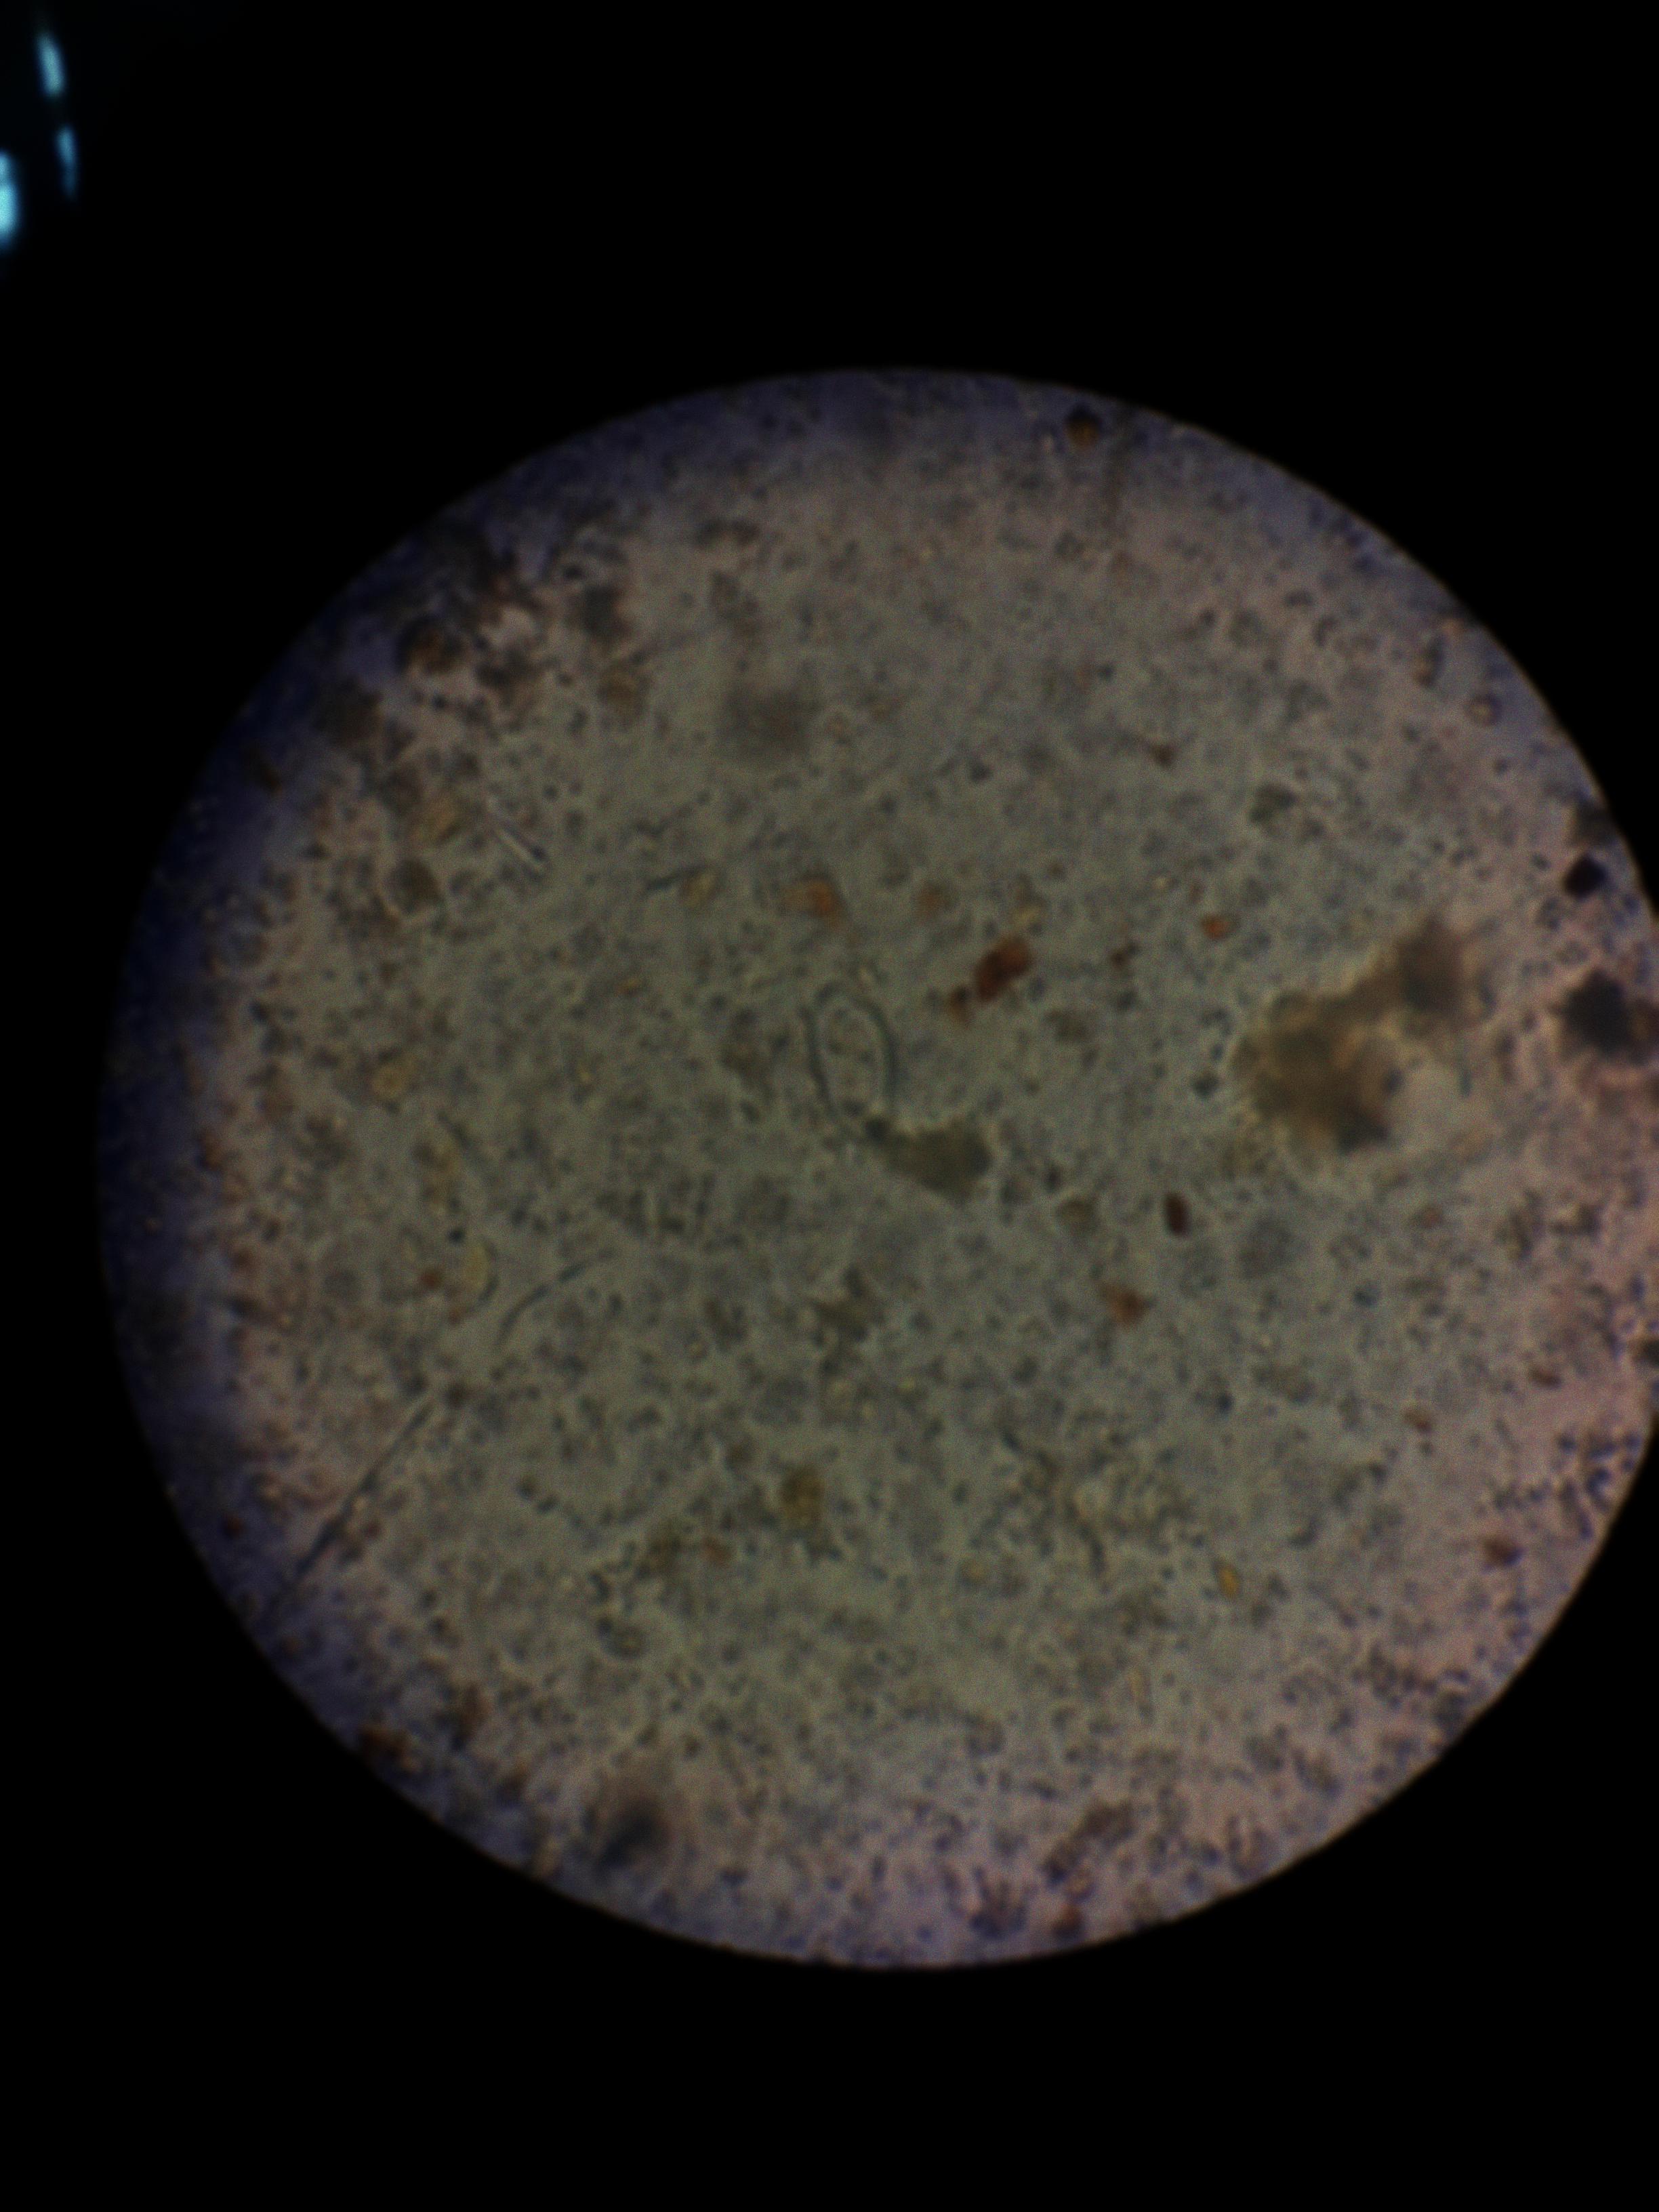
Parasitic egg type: Enterobius vermicularis